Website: walmart
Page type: receipt
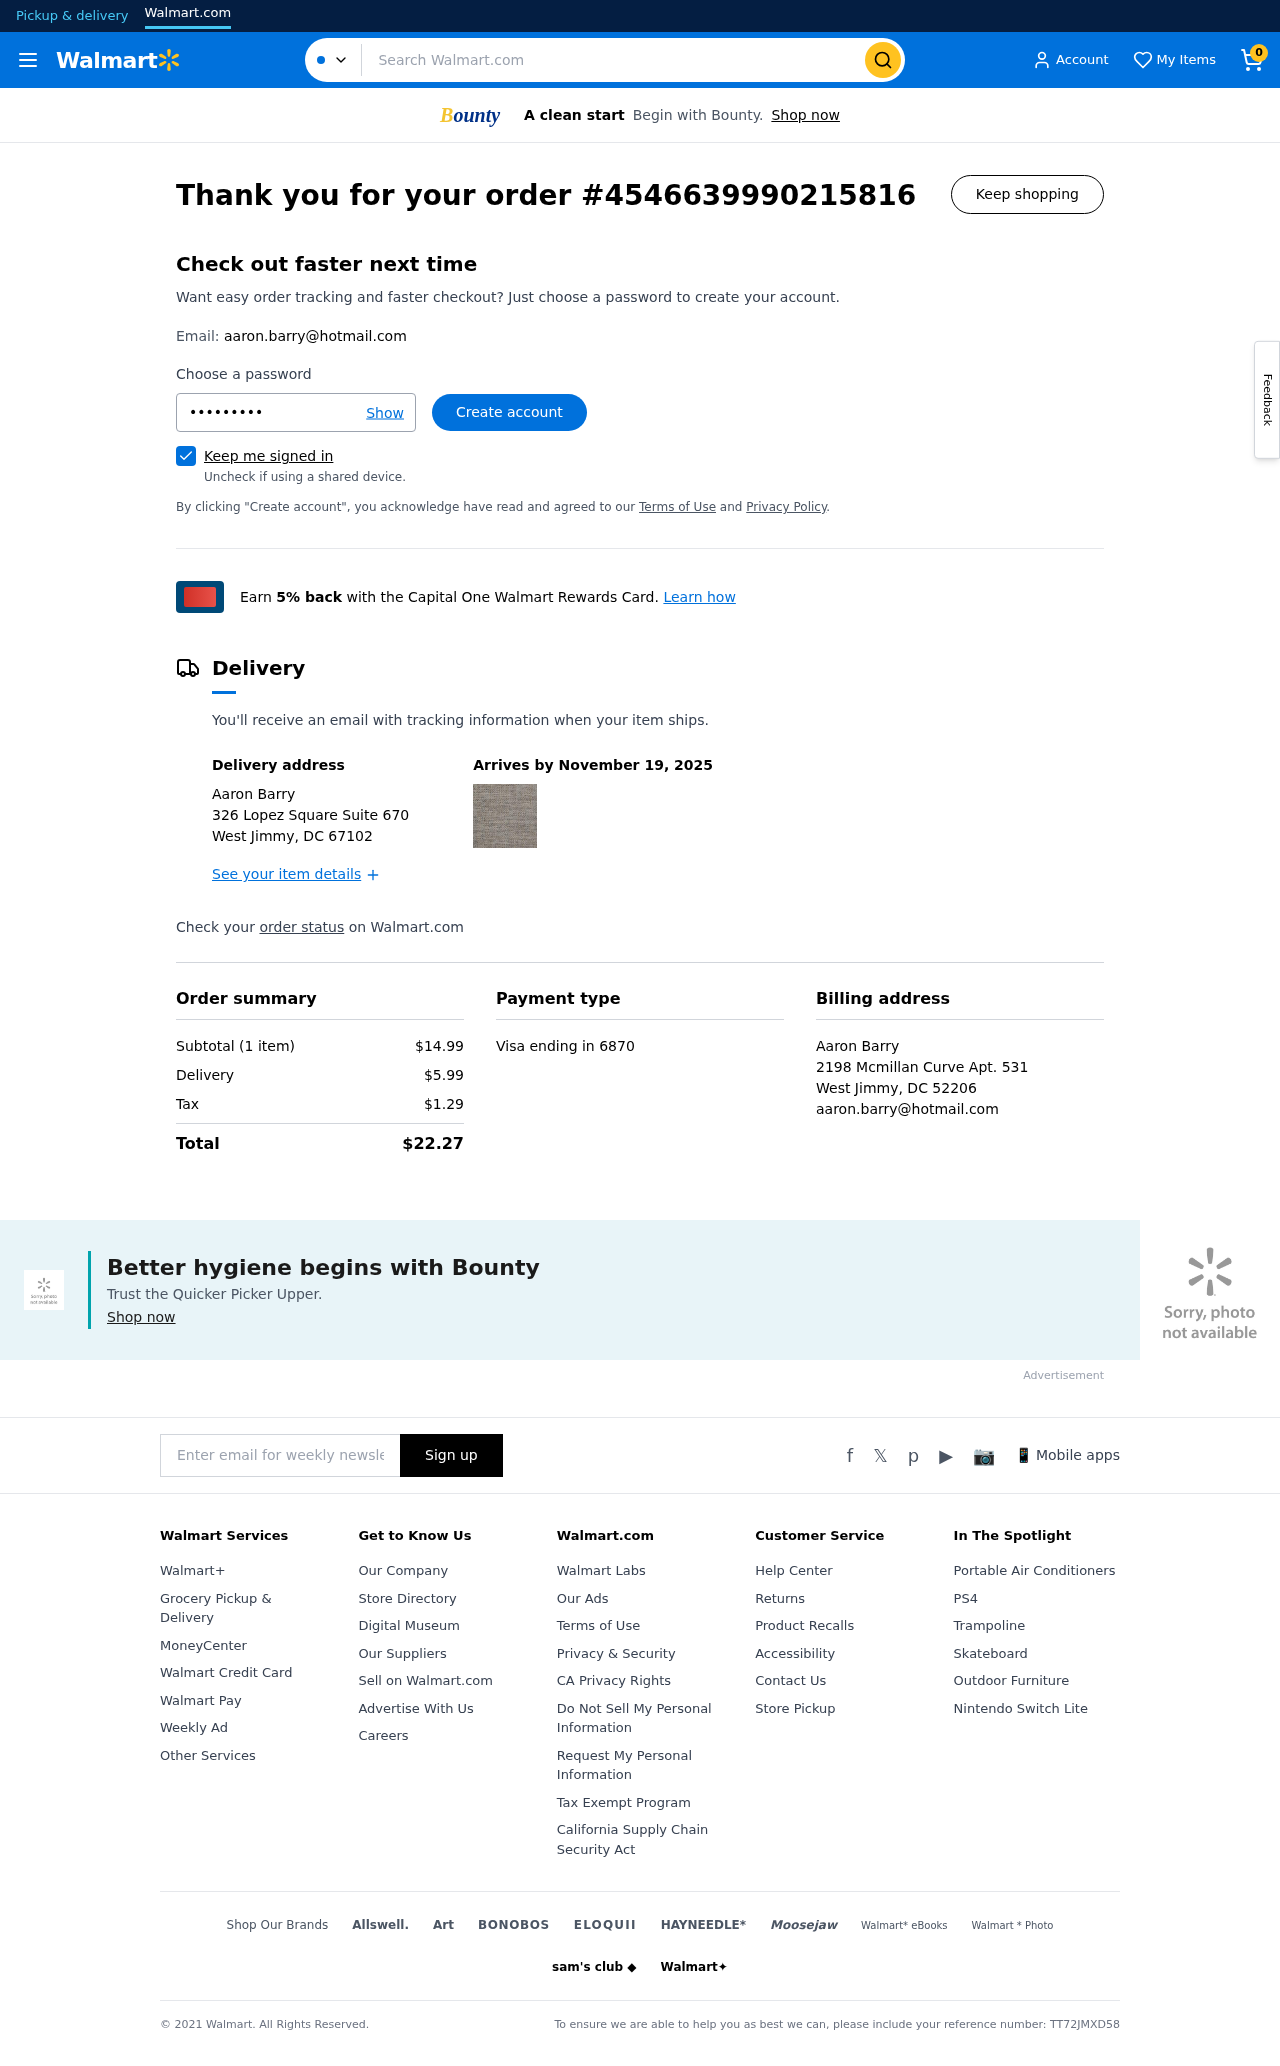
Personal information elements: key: PII_CARD_LAST4
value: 6870
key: PII_CARD_TYPE
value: Visa
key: PII_CITY_STATE_ZIP
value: West Jimmy, DC 67102
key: PII_CITY_STATE_ZIP2
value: West Jimmy, DC 52206
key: PII_EMAIL
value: aaron.barry@hotmail.com
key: PII_EMAIL2
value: aaron.barry@hotmail.com
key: PII_FULLNAME
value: Aaron Barry
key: PII_FULLNAME2
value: Aaron Barry
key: PII_STREET
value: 326 Lopez Square Suite 670
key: PII_STREET2
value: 2198 Mcmillan Curve Apt. 531
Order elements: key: ORDER_NUM_ITEMS
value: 0
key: ORDER_ID
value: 4546639990215816
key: ORDER_DELIVERY_DATE
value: November 19, 2025
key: ORDER_NUM_ITEMS
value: Subtotal (1 item)
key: ORDER_SUBTOTAL
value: $14.99
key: ORDER_SHIPPING_COST
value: $5.99
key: ORDER_TAX
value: $1.29
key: ORDER_TOTAL
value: $22.27
Search elements: key: HEADER_SEARCH
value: Search Walmart.com